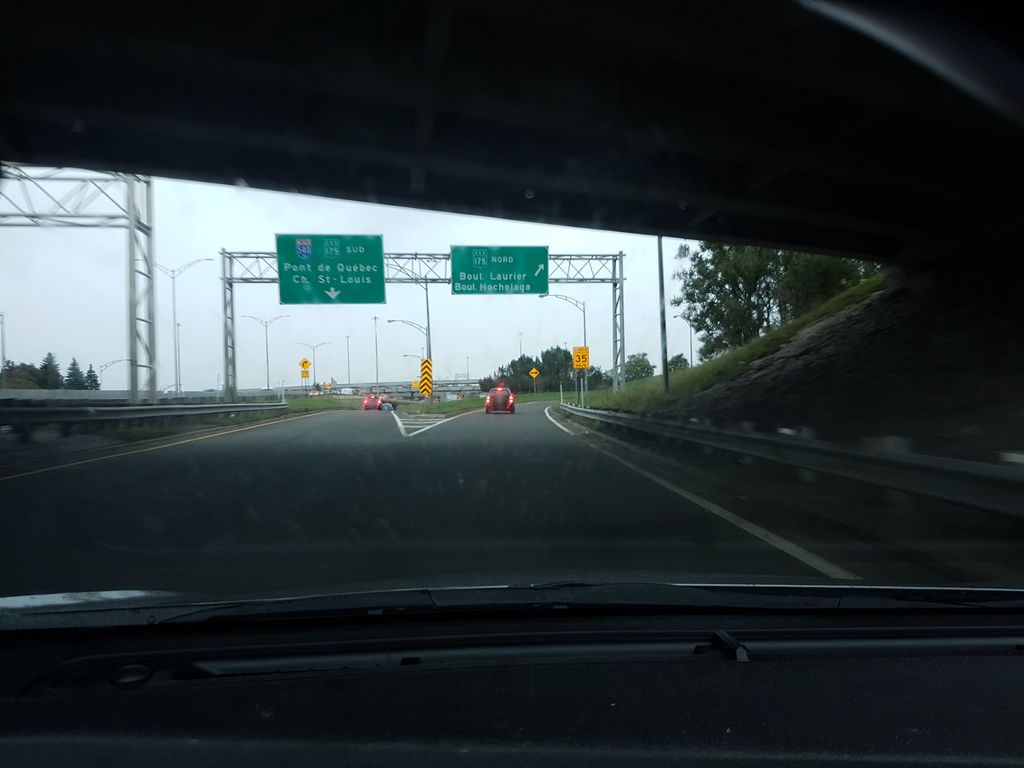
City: quebec_city